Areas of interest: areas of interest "CNPC Rizhao No. 5 Gas Station"
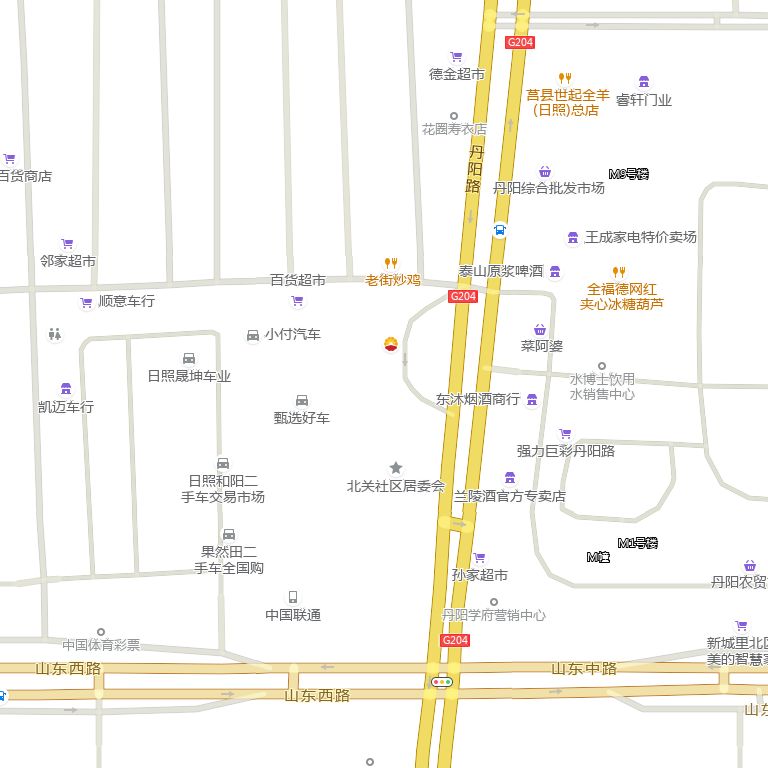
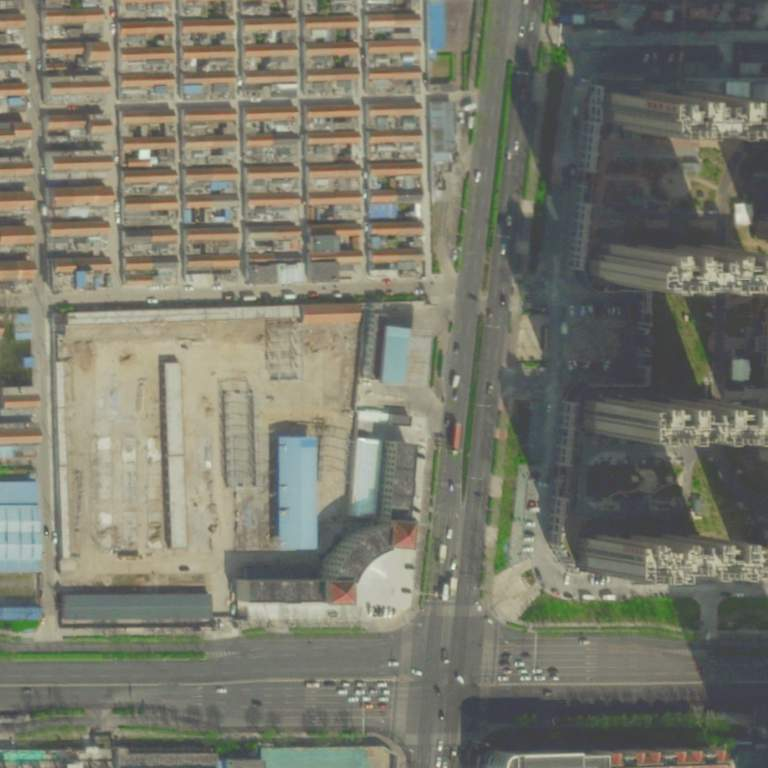